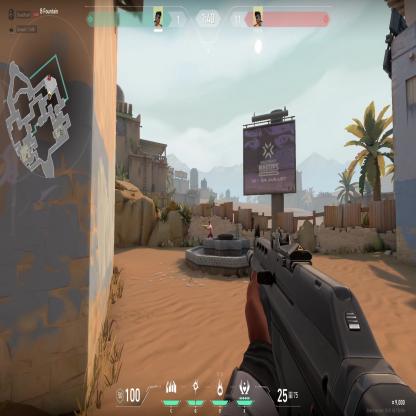
Label: enemy